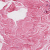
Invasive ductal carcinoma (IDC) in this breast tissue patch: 0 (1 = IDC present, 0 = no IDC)